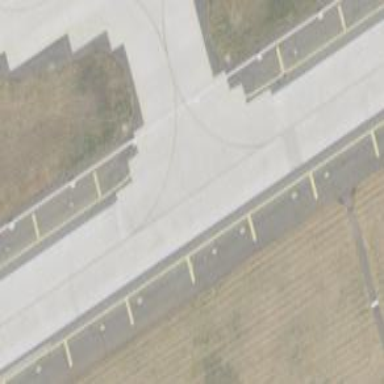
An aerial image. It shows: Image of taxiway at airport.